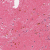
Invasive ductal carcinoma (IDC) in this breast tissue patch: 0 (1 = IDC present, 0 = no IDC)